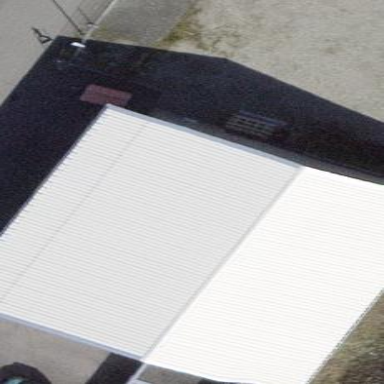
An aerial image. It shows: Industrial building.